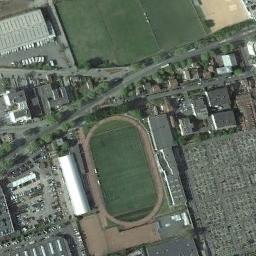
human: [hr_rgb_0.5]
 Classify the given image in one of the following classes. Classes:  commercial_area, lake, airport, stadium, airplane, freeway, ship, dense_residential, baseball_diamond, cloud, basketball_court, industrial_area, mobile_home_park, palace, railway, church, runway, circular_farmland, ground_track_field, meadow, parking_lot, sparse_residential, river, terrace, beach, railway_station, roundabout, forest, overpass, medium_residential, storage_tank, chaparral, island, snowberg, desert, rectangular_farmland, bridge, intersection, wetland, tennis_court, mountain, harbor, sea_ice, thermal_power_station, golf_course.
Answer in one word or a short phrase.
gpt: ground_track_field